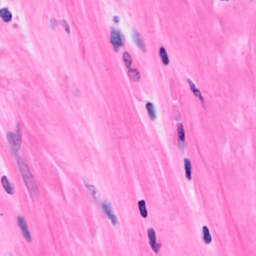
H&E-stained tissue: Breast